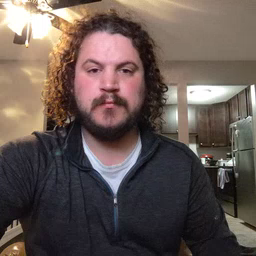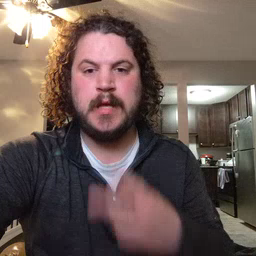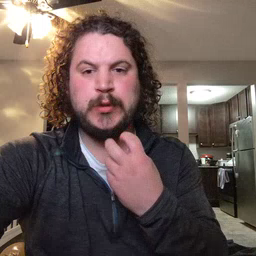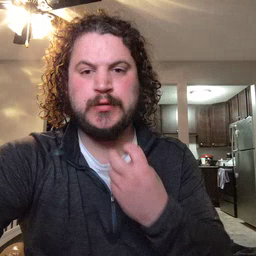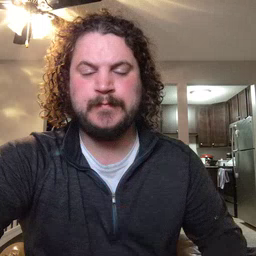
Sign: underwear